Field crop: maize
Growth stage: 1
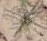
Species: salsola